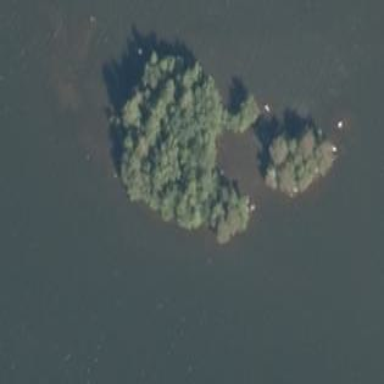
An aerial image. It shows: Island.